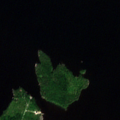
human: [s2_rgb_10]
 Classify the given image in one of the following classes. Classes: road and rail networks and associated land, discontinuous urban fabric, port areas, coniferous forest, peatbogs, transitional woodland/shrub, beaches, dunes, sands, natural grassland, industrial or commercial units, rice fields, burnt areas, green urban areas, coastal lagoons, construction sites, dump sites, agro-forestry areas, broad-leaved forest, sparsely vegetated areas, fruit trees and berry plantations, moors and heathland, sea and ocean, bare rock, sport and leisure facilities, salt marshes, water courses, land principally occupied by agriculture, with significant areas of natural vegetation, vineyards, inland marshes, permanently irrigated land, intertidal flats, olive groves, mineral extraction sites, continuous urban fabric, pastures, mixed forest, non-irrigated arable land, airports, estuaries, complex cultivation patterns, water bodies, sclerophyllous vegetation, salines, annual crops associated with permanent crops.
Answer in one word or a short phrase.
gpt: broad-leaved forest, water bodies